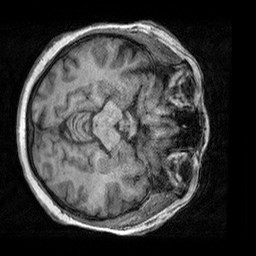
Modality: T1w
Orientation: axial
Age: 60
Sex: female
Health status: healthy
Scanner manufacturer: siemens
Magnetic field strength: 3 T
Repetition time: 2.3 s
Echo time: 0.00303 s